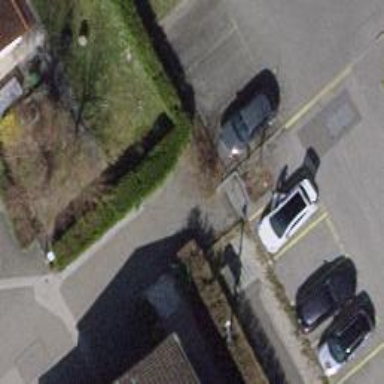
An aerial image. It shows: Cycle barrier.